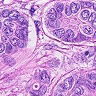
Metastatic tissue present: yes